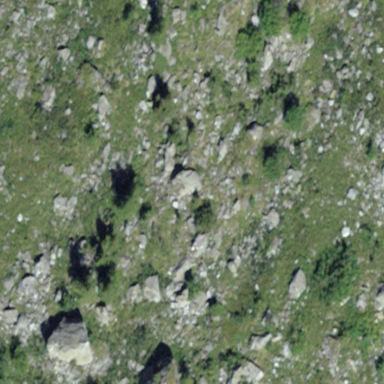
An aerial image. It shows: Natural scree.